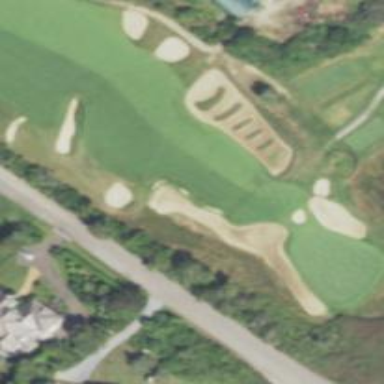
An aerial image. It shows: Sand bunker on golf course.